Question: I encountered error
> ORA-06502: PL/SQL: numeric or value error at FETCH INTO (last line at
below FUNCTION ).
I understand that this error may happen due to type mismatch of data in the cursor and its row type.
But if you see the screenshot ('definition of HQP_IF_DATA_CONV_EXTRACT' and 1 record that is going to be inserted), everything looks ok.
All are STRING type data and there is no limit exceeded.
Is there any better idea, otherwise how to troubleshoot further?
'''
FUNCTION INSERT_INTO_BU_STAGING(p_sql IN VARCHAR2)
RETURN VARCHAR2
IS
TYPE refCursor IS REF CURSOR; -- define weak REF CURSOR type
a_cursor refCursor;
rec HPQ_IF_DATA_CONV_EXTRACT_BU%ROWTYPE;
j NUMBER;
BEGIN
j := 0;
OPEN a_cursor FOR p_sql;
LOOP
FETCH a_cursor INTO rec;
'''

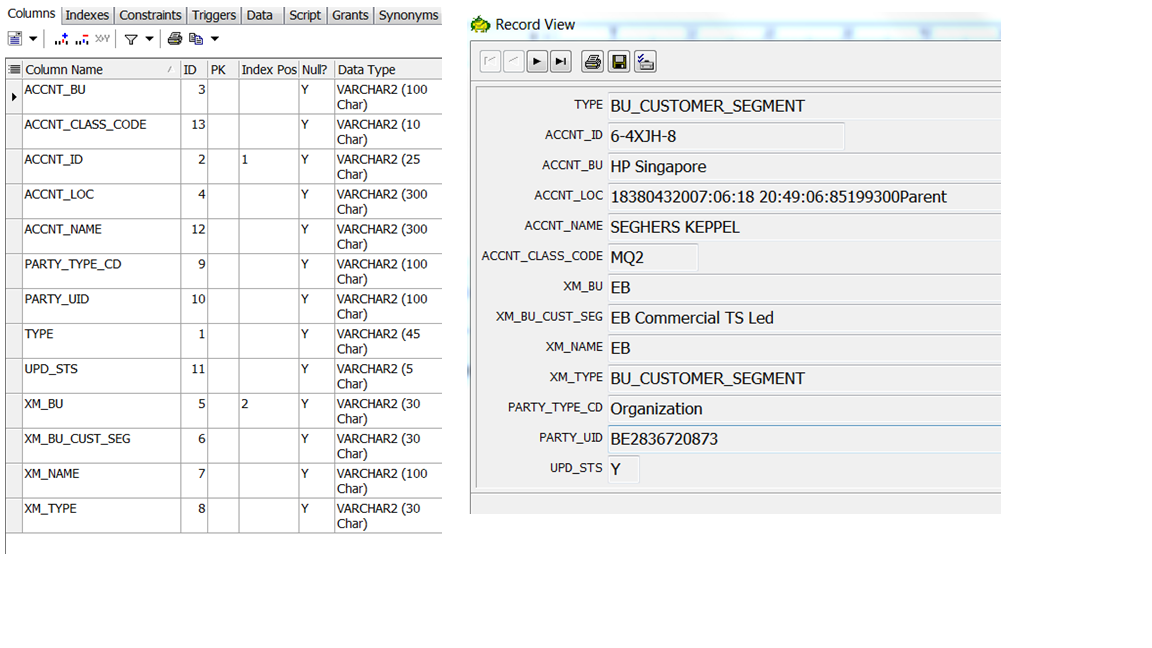
Answer: The problem is the order of the columns used for the select might be different than the one how the record is defined. Therefore you might try to load a column in a record field that is defined with a smaller size than the data returned from the select.